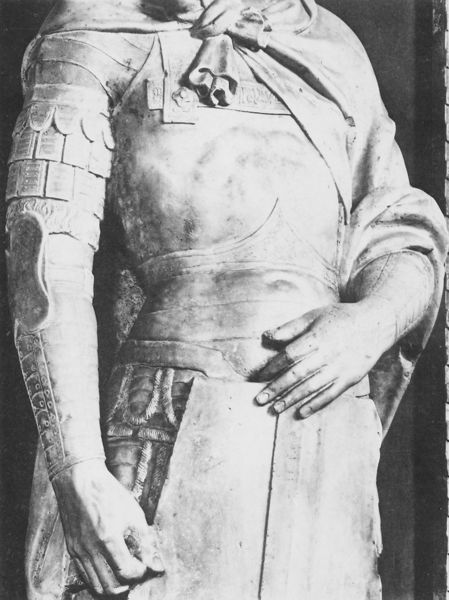
Titel: Hl. Georg
Standort: Florenz, Orsanmichele (EU - I - Toskana)
Schlagwörter: hand, mann, umhang, brust, finger, marmor, arm, knoten, stein, hände, figur, mantel, schuppen, skulptur, man, kaiser, detail, aufrecht, nabel, schild, antike, torso, schwarzweiß, rüstung, rom, harnisch, antik, stark, krieger, maskulin, emblem, brustkorb, ausrüstung, armschiene, selbstsicher, abwartend, fit, ellbogenschutz